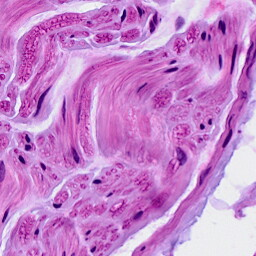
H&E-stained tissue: Breast